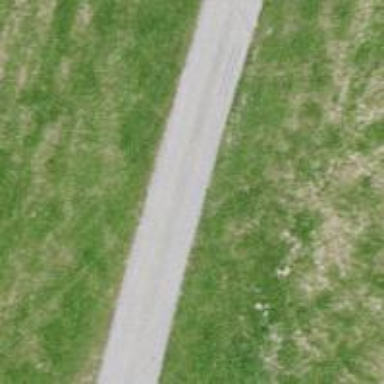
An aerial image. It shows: Well-maintained track road of grade 1.